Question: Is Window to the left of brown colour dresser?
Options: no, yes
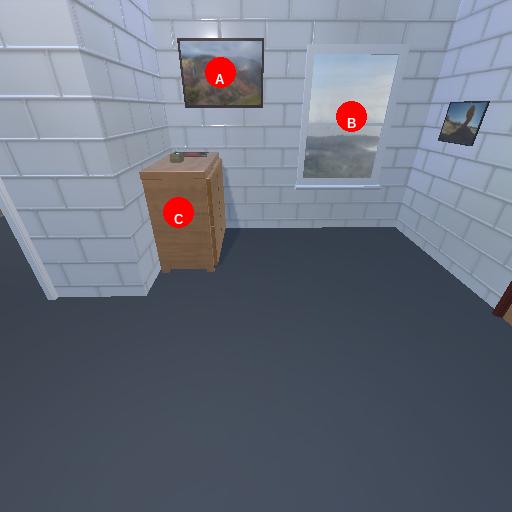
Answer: no